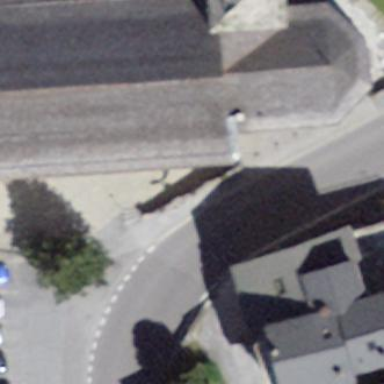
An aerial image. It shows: Church which is place of worship.